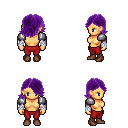
a pixel art fantasy rpg character, female body template, human, tanned skin, steel arm armor, red pants, purple swoop hairstyle, white cloth bandages, brown shoes, four views (front, back, left, right), 2x2 character sprite sheet, small pixel art, hard edges, no anti-aliasing